Field crop: maize
Growth stage: 2
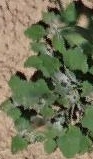
Species: chenopodium